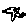
Label: bird